Field crop: maize
Growth stage: 2
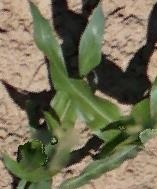
Species: maize